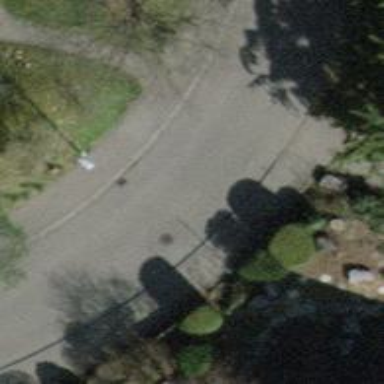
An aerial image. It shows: Residential road with asphalt surface.